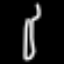
Label: fork